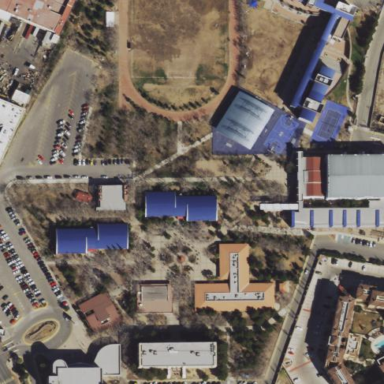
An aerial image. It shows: College or university.